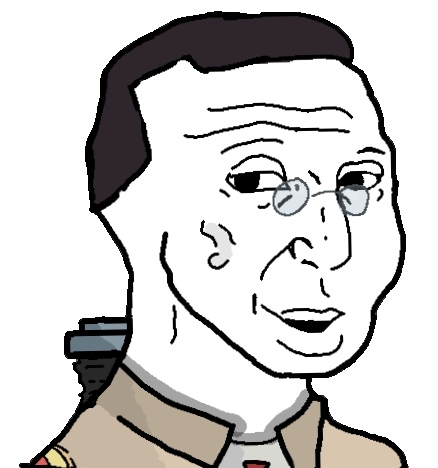
Label: 5_Groomer